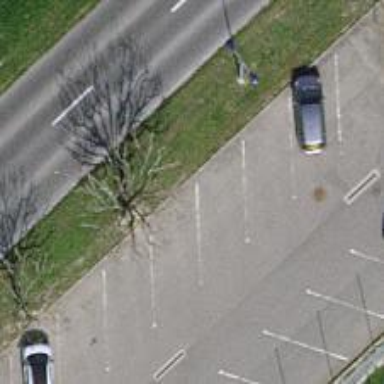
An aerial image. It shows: Parking area with surface.